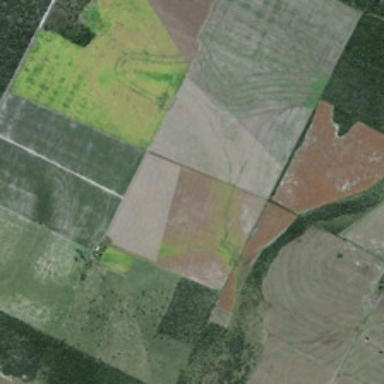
Many pieces of farmlands and green trees are together .